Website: home-depot
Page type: address-validator
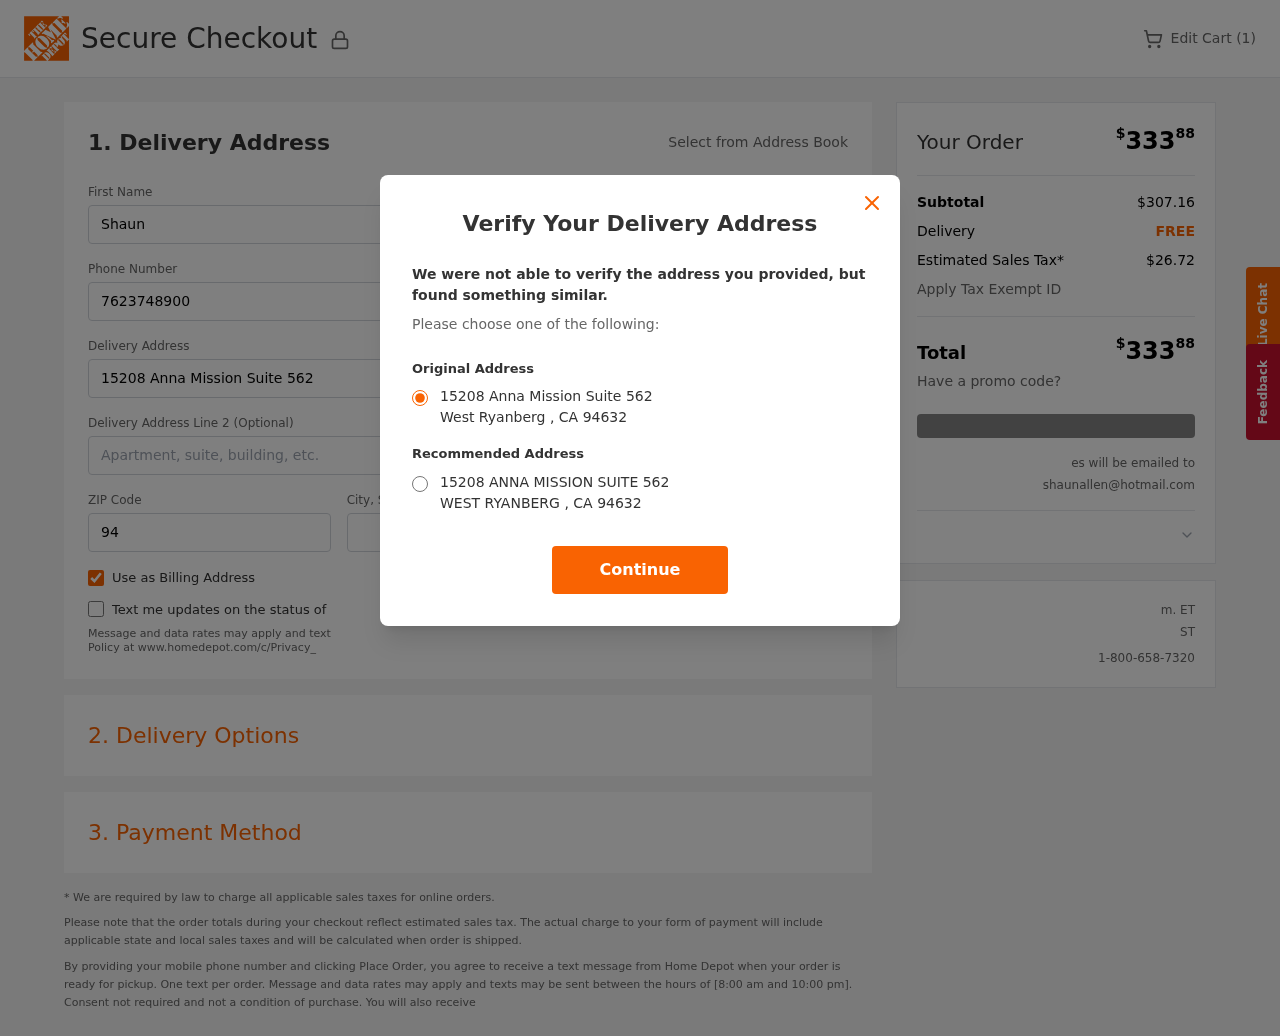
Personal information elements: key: PII_CITY
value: West Ryanberg
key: PII_EMAIL
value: shaunallen@hotmail.com
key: PII_POSTCODE
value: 94632
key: PII_STATE_ABBR
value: CA
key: PII_STREET
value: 15208 Anna Mission Suite 562
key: PII_FIRSTNAME
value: Shaun
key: PII_LASTNAME
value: Allen
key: PII_PHONE
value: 7623748900
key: PII_CITY_STATE
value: West Ryanberg, CA
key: PII_STREET_ALT
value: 15208 ANNA MISSION SUITE 562
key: PII_CITY_ALT
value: WEST RYANBERG
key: PII_POSTCODE_FULL
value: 94632
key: PII_POSTCODE_NUMERIC
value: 94632
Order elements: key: ORDER_NUM_ITEMS
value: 1
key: ORDER_TOTAL
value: $33388
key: ORDER_SUBTOTAL
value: $307.16
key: ORDER_SHIPPING_COST
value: FREE
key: ORDER_TAX
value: $26.72